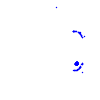
Particle: kaon